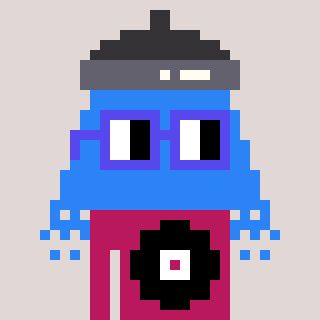
a pixel art character with square blue glasses, a shower-shaped head and a darkpink-colored body on a warm background